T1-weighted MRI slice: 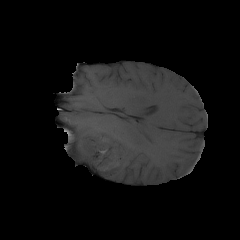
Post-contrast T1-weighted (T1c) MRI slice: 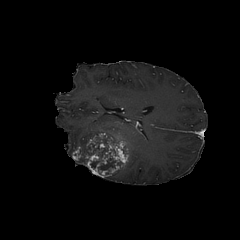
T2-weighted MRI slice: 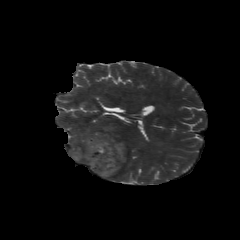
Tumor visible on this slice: yes